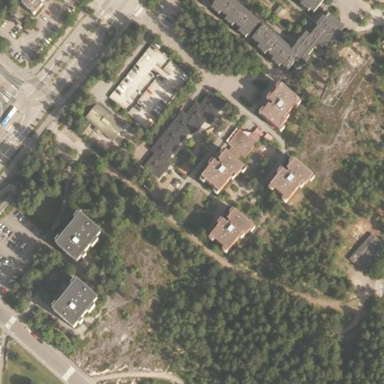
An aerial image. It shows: Kindergarten.